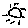
Label: sun